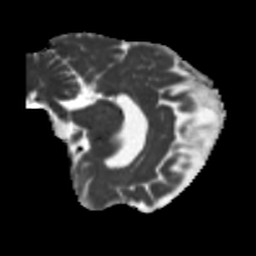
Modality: MD
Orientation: sagittal
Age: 63
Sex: female
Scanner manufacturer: siemens
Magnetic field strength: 3 T
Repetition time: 5.25 s
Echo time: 0.08 s